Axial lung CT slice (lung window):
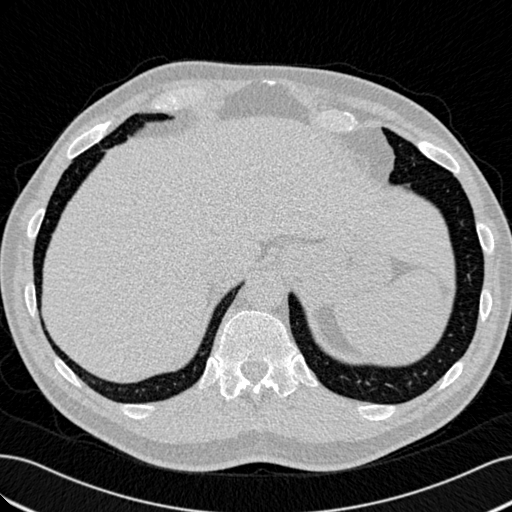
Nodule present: no